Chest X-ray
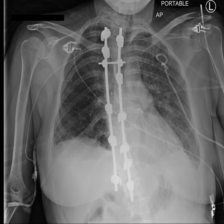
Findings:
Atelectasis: negative
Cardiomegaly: negative
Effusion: negative
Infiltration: negative
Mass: negative
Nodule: negative
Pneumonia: negative
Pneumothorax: negative
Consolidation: negative
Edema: negative
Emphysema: negative
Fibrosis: negative
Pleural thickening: negative
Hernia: negative